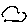
Label: cloud